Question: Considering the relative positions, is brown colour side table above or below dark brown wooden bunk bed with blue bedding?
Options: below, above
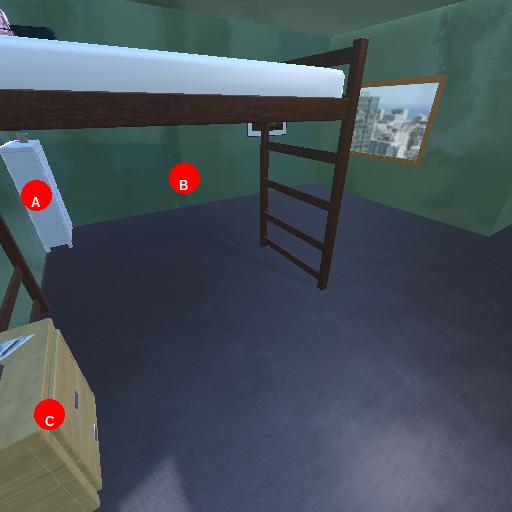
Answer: below